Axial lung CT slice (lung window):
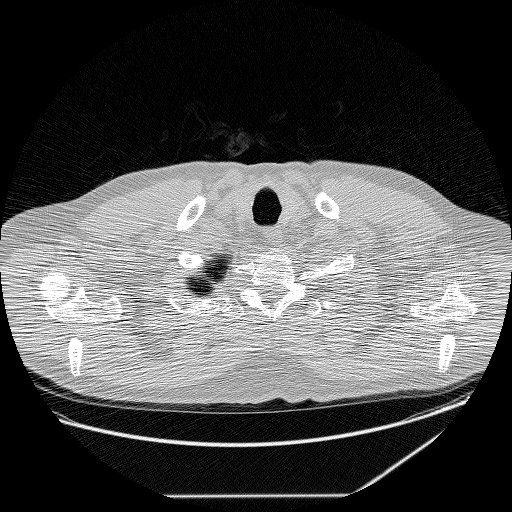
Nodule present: no